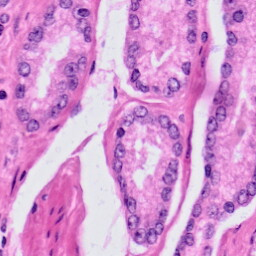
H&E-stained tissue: Prostate